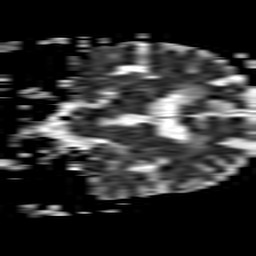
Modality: ADC
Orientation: coronal
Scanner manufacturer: philips
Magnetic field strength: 1.5 T
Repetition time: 3.409 s
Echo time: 0.06922 s